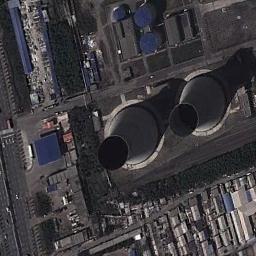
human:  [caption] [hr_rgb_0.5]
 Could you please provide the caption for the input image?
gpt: In the thermal power station there are neatly planned plants and good greenery, and there are two cooling towers .

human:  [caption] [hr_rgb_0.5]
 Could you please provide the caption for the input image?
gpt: There are two thermal power stations at the top right of the picture, and the left one is emitting smoke .

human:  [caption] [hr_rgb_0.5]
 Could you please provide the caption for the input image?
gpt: The thermal power station is on the grass next to some buildings .

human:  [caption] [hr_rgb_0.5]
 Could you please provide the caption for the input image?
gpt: Many buildings are near the thermal power station .

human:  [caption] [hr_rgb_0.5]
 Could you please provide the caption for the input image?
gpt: There are many buildings and two chimneys on the thermal power station .